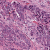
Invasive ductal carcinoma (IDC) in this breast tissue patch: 0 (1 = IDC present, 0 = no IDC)